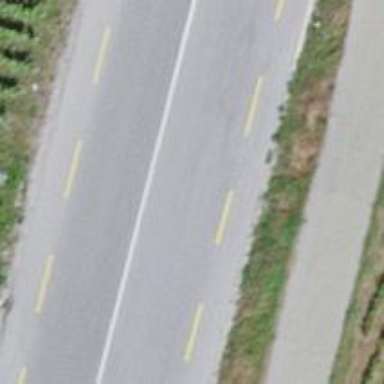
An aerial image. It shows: Primary road with asphalt surface and designated cycle lane.